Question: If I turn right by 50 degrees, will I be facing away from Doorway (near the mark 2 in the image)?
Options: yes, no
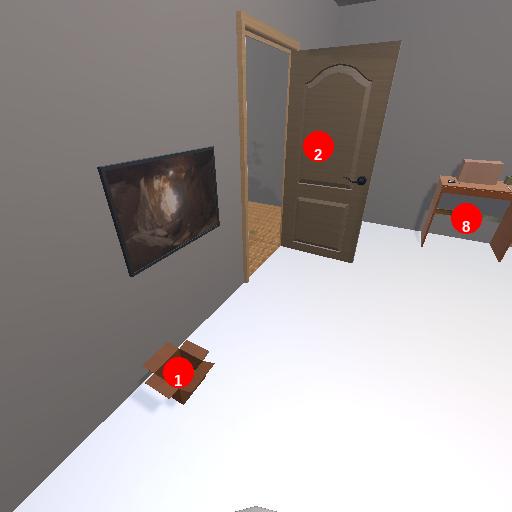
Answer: yes